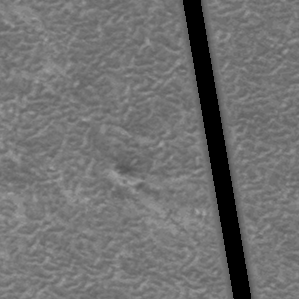
Label: frost